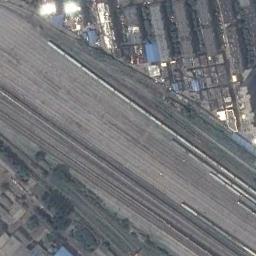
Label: railway